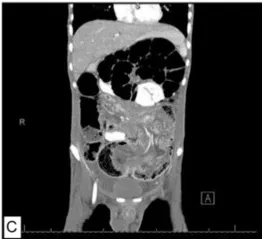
Computer tomography (CT) imaging. C, D) Coronal cuts of CT abdomen-pelvis with triple contrast (IV-oral-rectal) with the intussusceptum reaching down to the rectum with mild subsequent small bowel dilatation.
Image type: radiology (ct)